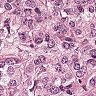
Metastatic tissue present: yes